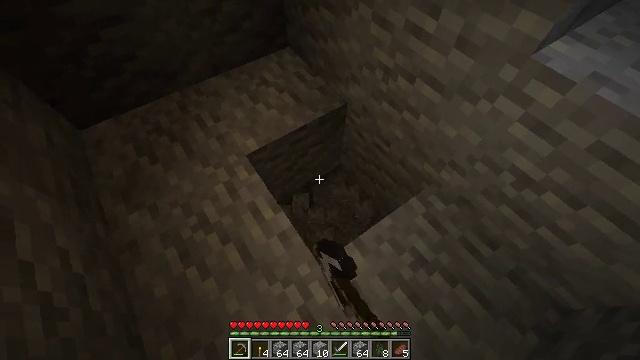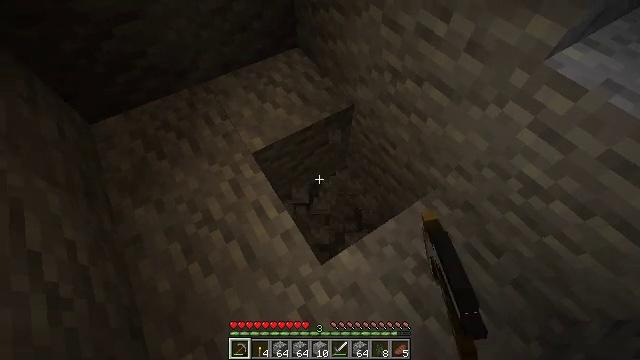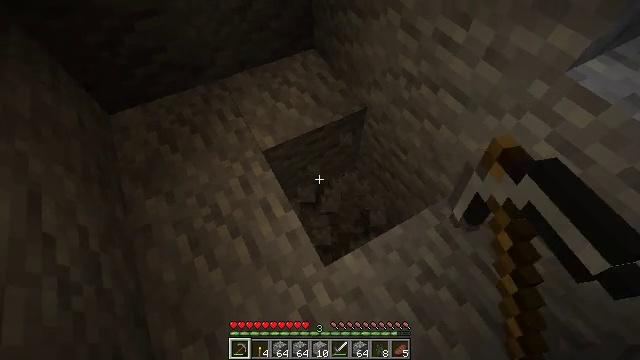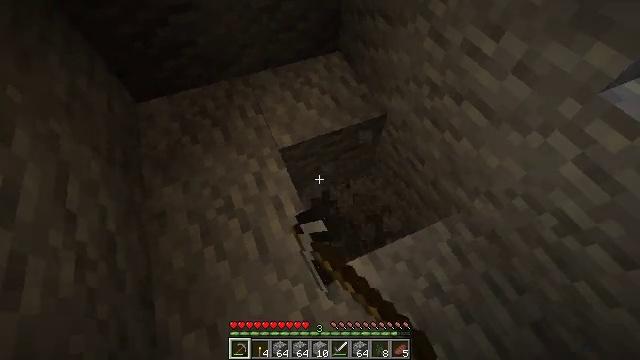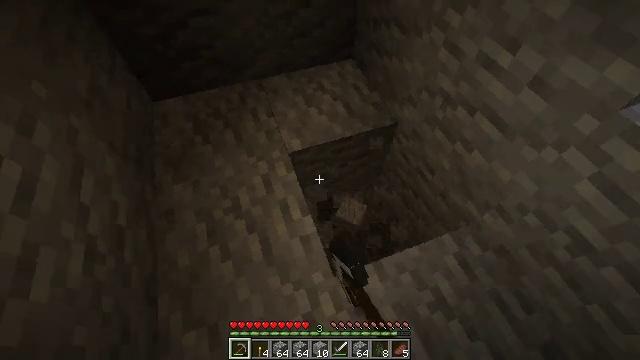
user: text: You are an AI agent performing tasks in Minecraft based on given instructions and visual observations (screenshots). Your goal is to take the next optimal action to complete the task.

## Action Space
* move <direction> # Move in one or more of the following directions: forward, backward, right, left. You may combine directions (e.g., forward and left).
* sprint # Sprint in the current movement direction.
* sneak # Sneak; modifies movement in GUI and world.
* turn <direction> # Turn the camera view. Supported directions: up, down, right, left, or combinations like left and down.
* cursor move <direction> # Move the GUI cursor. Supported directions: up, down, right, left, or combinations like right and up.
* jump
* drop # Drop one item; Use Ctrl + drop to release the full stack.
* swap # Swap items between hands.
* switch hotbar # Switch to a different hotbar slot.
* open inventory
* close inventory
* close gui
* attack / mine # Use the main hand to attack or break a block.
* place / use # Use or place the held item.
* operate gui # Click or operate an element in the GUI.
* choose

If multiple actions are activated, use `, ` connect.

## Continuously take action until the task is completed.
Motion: motion action
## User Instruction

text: Gather andesite blocks.
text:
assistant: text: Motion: turn left, attack / mine
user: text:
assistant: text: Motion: turn left, attack / mine
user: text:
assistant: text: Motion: turn left, attack / mine
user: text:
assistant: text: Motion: turn left and up
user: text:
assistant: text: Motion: no_op